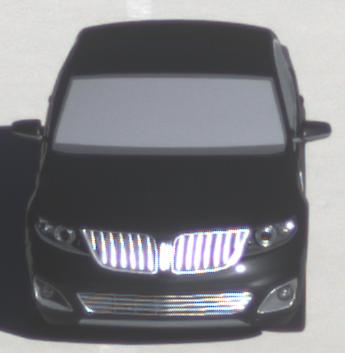
Make: Lincoln
Model: MKS
Detailed model: -
Model produced from: 2008
Model produced until: 2011
Doors: 4
Color: black
Road condition: dry road
Daytime: morning or afternoon
Contrast: high contrast